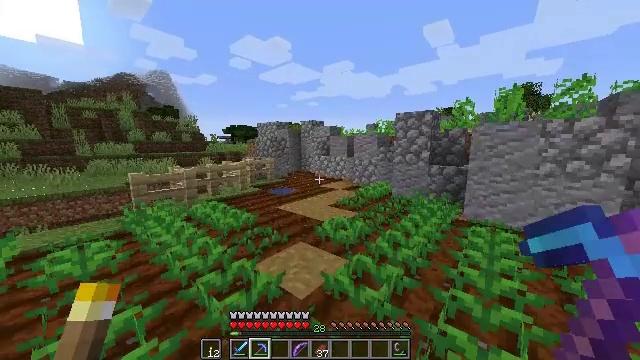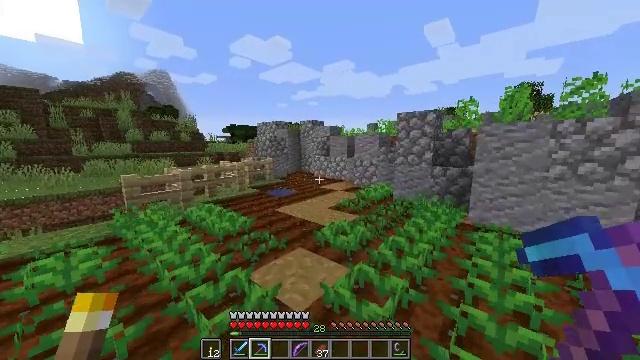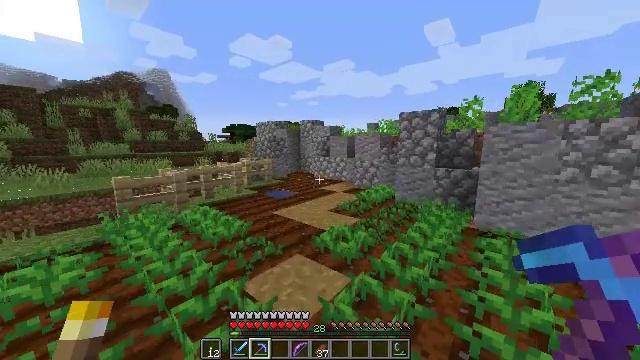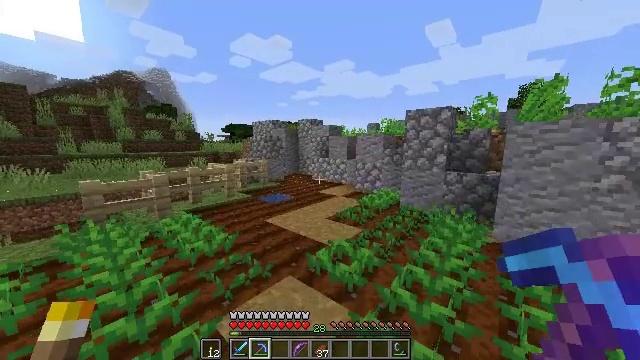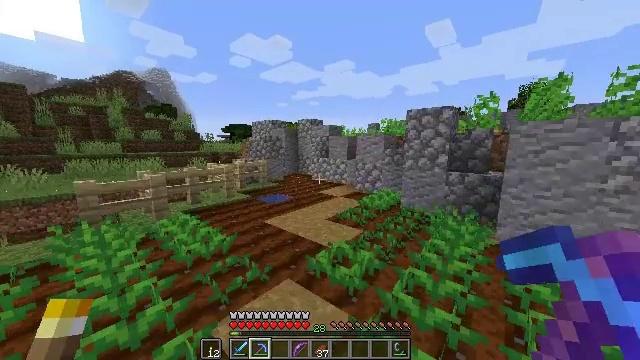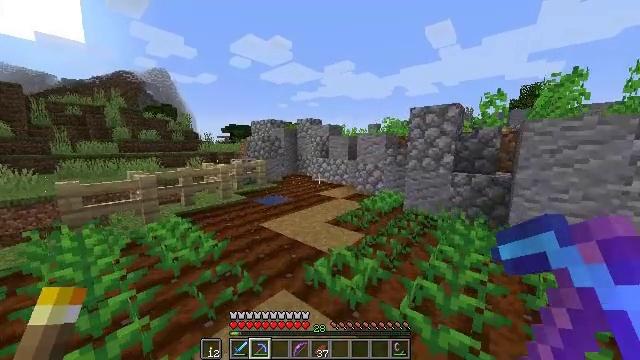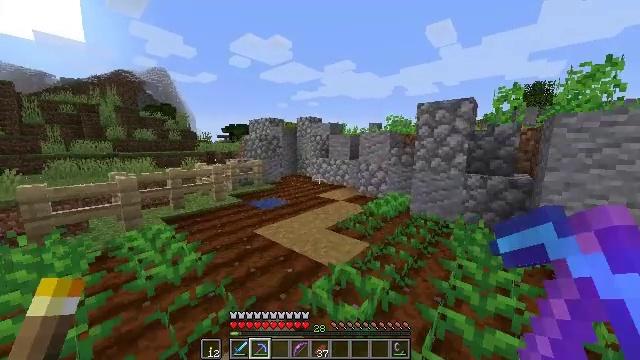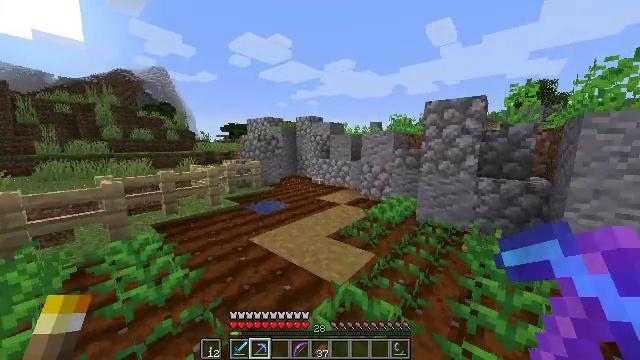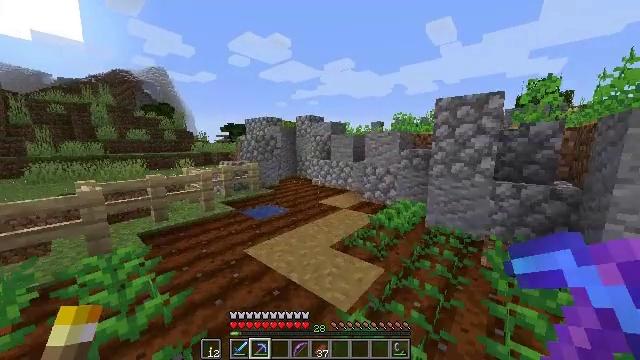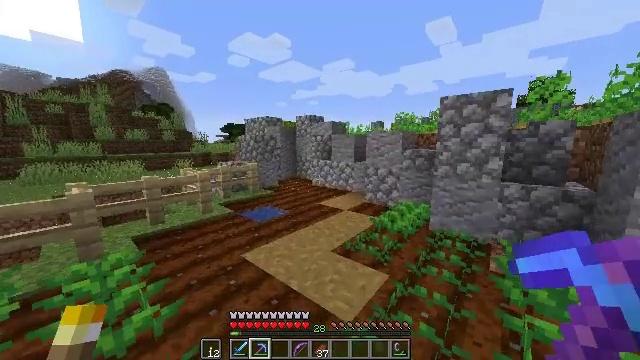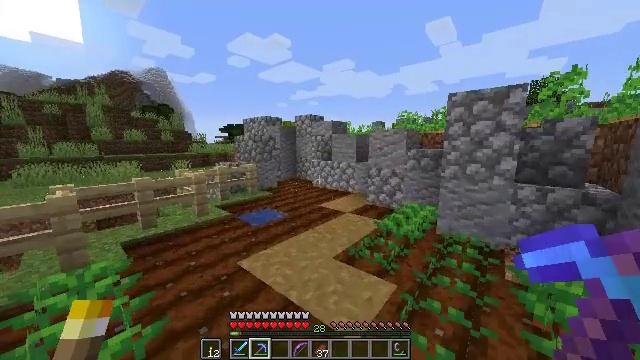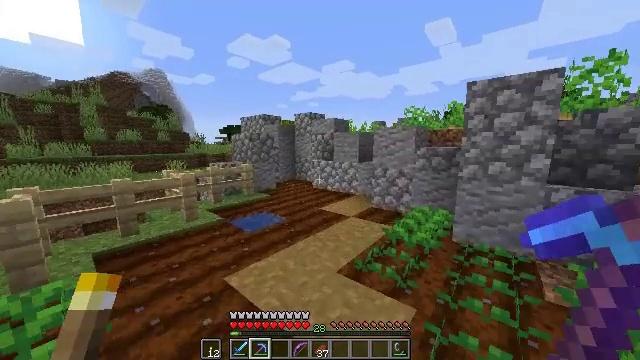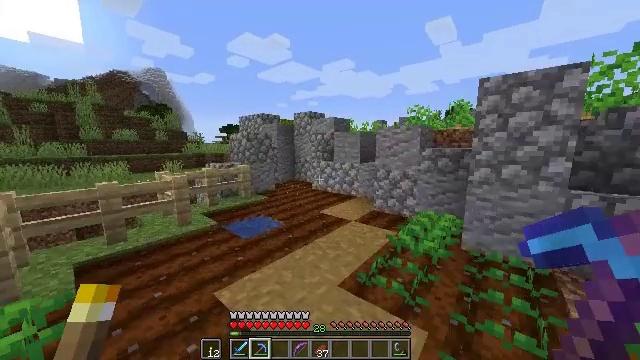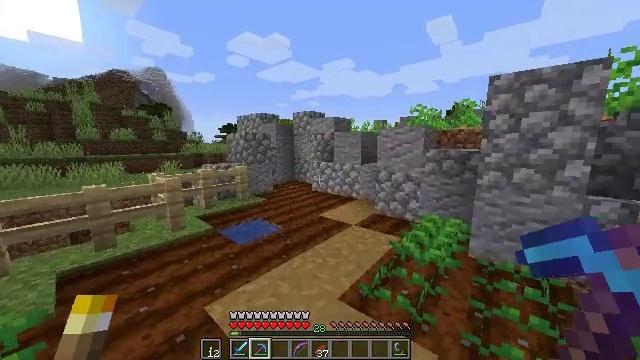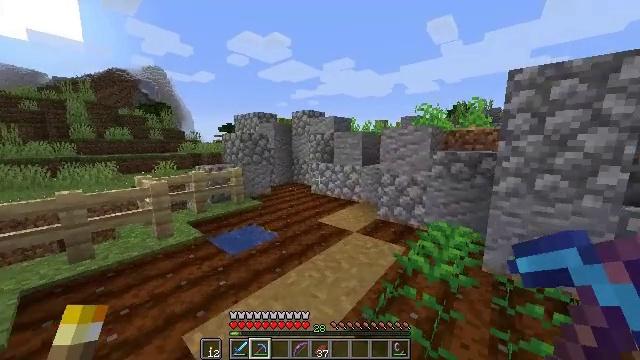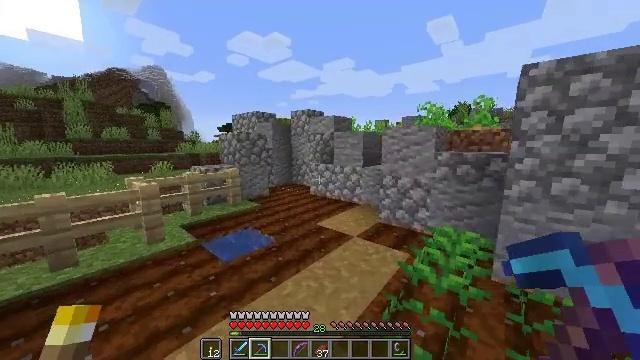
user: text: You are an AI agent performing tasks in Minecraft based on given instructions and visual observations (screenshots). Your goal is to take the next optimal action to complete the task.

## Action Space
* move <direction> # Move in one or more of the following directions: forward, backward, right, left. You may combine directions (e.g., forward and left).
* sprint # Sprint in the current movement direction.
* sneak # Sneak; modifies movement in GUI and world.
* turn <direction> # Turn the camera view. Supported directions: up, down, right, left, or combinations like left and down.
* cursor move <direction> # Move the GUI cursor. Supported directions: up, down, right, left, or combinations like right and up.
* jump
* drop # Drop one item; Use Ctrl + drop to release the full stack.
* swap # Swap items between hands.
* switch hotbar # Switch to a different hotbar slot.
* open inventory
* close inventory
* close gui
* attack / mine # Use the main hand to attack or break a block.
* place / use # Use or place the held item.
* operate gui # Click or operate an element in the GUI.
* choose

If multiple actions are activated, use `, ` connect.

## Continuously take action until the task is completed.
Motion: motion action
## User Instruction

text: Mine a melon block.
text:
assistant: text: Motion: move forward, sprint
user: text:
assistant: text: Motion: move forward, sprint
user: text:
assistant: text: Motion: move forward, sprint
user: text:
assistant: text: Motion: move forward, sprint
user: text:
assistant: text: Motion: move forward, sprint
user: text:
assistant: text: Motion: move forward, sprint
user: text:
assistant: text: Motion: move forward, sprint
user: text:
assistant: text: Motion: move forward, sprint
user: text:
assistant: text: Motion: move forward, sprint
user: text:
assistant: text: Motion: move forward, sprint
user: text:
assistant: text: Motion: move forward, sprint
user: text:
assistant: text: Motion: move forward, sprint
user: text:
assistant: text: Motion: move forward, sprint
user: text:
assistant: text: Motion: move forward, sprint
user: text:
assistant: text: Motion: move forward, sprint
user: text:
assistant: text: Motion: move forward, sprint, turn right
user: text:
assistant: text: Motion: move forward, sprint
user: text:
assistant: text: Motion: move forward, sprint
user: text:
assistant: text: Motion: move forward, sprint
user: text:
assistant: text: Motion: move forward, sprint, turn right
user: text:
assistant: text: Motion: move forward, sprint
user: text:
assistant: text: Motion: move forward, sprint
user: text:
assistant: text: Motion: move forward, sprint, turn right
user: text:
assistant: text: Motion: move forward, sprint, turn right
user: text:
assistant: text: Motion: move forward, sprint
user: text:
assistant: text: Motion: move forward, sprint
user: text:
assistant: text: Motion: move forward, sprint, turn right
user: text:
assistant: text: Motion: move forward, sprint, turn right and down
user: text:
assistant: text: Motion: move forward, sprint, turn right and down
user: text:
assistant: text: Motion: move forward, sprint, turn right and down